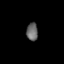
Tissue: skin
Cell type: Others
Senescence score: 0.7457
Nuclear area (px): 198
Mean DAPI intensity: 102.909